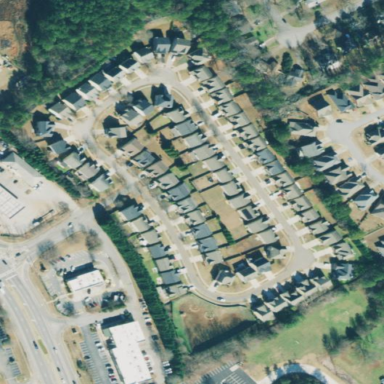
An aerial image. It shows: Residential area within neighborhood.